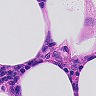
Metastatic tissue present: no